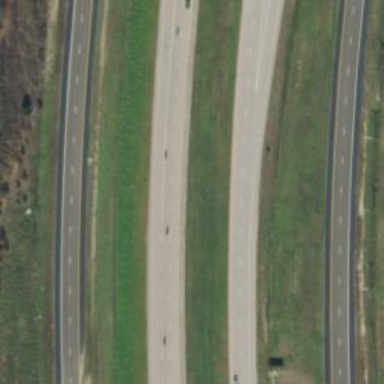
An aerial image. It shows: Motorway junction.